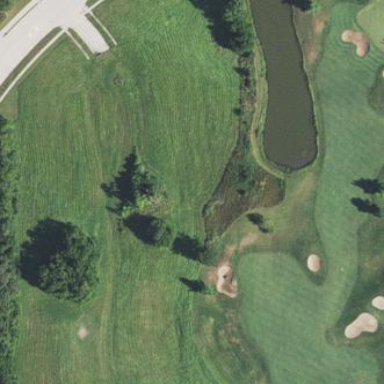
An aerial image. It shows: Grassy area designated as golf fairway.